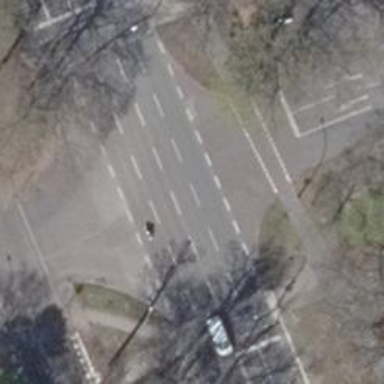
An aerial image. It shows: Secondary road with separate asphalt sidewalk.